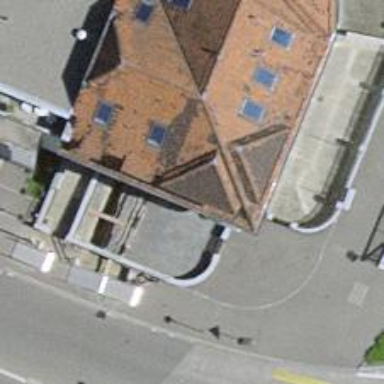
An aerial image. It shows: Restaurant.